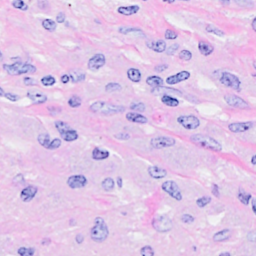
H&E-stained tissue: Breast